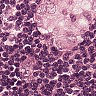
Metastatic tissue present: yes